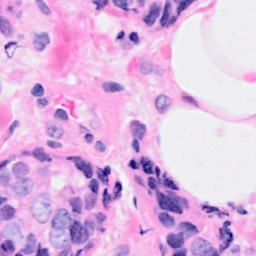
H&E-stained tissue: Breast